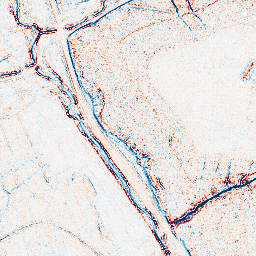
Category: edge_preserving
Decomposition family: bilateral
Decomposition parameters: d: 5
sigma_color: 150
sigma_space: 150
Upsampling method: sinc_hamming
Upsampling parameters: scale: 4
kernel_size: 8
Upsampling scale: 4